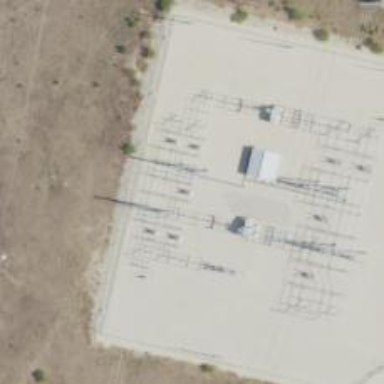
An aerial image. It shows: Switch for power supply.